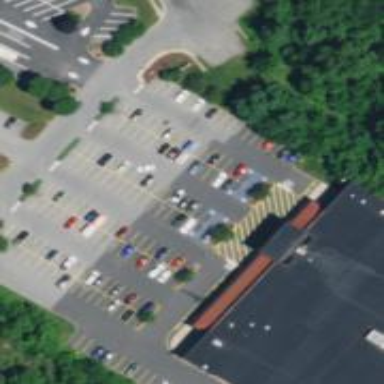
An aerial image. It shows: Parking area.